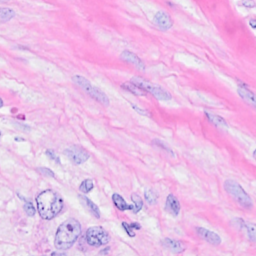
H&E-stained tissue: Breast